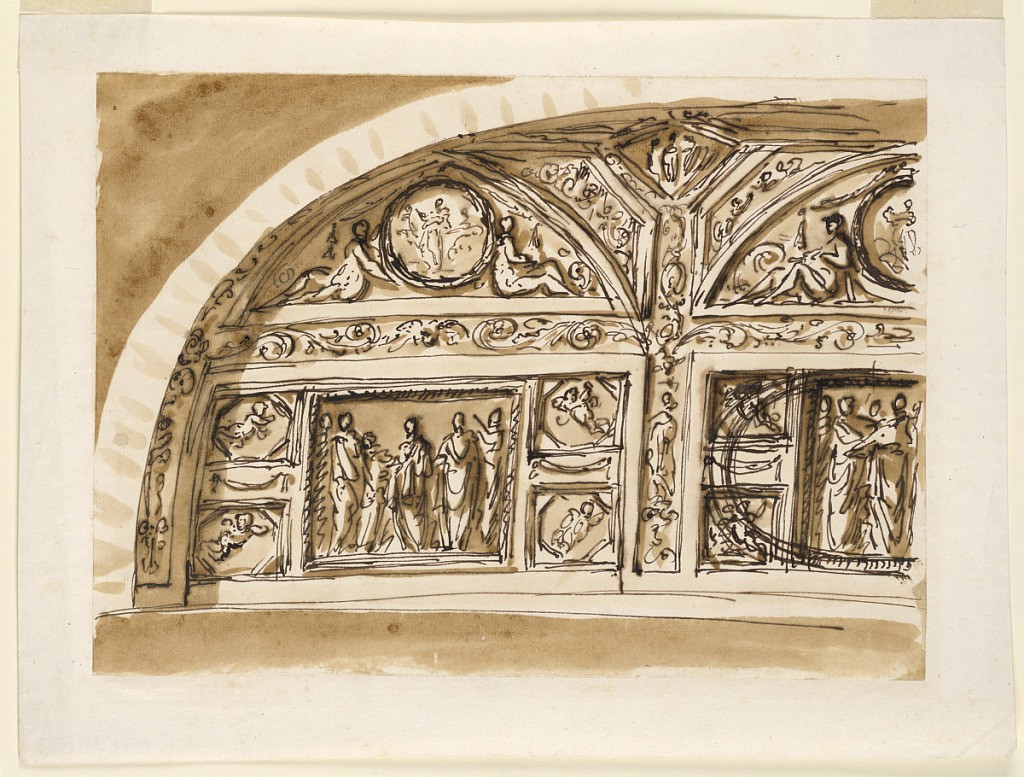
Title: Design for Ceiling Decoration
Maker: Giuseppe Barberi, Italian, 1746–1809
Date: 1746–1809
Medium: Pen and brown ink, brush and brown wash on off-white laid paper, lined
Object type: Drawing
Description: Design for Ceiling Decoration.